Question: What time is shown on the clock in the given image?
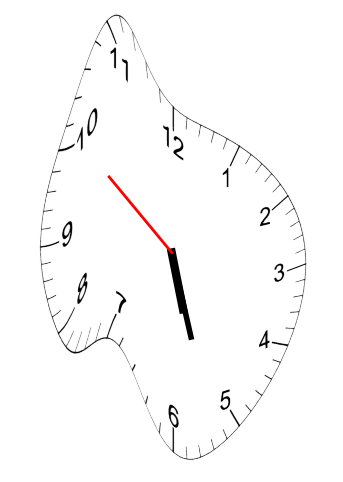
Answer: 05:26:51